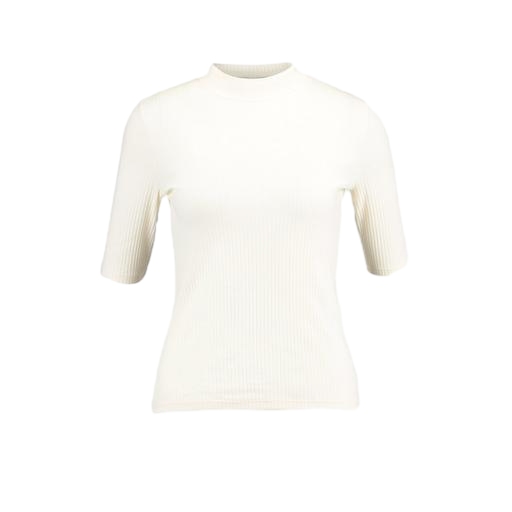
high-neck ribbed-jersey t-shirt, high-neck top, short-sleeve top only macy, white background